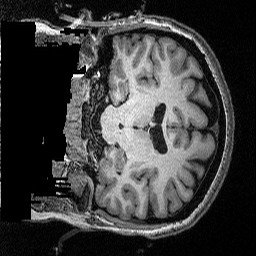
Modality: T1w
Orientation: coronal
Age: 37
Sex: female
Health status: ill
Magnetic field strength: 3 T
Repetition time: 2.53 s
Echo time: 0.00331 s